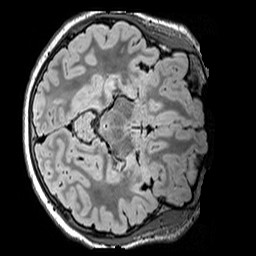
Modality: FLAIR
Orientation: axial
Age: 13
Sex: male
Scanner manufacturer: siemens
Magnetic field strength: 3 T
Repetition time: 5 s
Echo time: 0.388 s